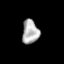
Tissue: prostate
Cell type: T cells
Senescence score: 0.2396
Nuclear area (px): 390
Mean DAPI intensity: 176.808